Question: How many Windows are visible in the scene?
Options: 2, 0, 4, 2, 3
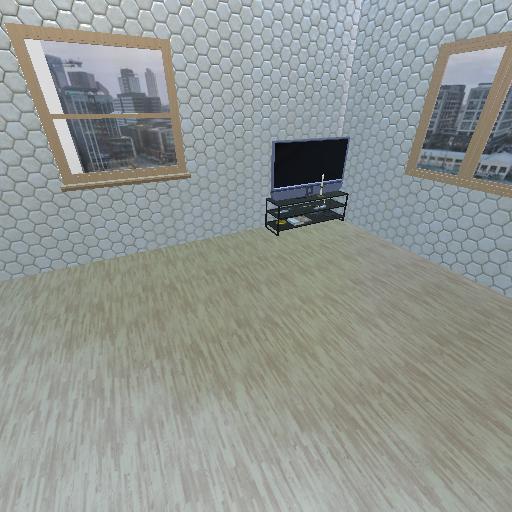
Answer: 2